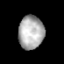
Tissue: prostate
Cell type: Epithelial cells
Senescence score: 0.3619
Nuclear area (px): 823
Mean DAPI intensity: 174.943